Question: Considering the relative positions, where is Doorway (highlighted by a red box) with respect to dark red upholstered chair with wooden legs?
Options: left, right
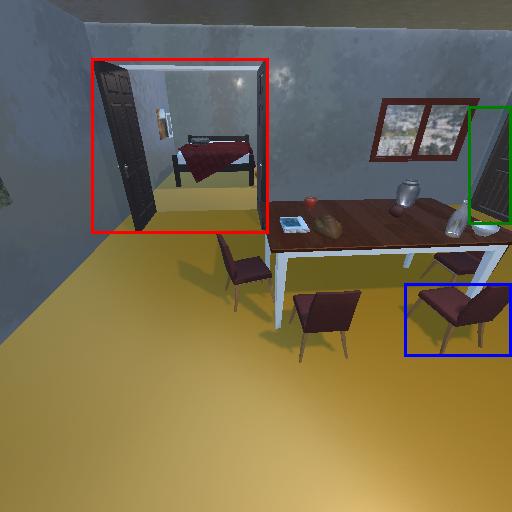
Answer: left